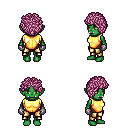
a pixel art fantasy rpg character, female body template, orc, green skin, gold chest armor, gold greaves, pink curly afro hairstyle, metal gloves, four views (front, back, left, right), 2x2 character sprite sheet, small pixel art, hard edges, no anti-aliasing